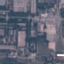
Label: Industrial